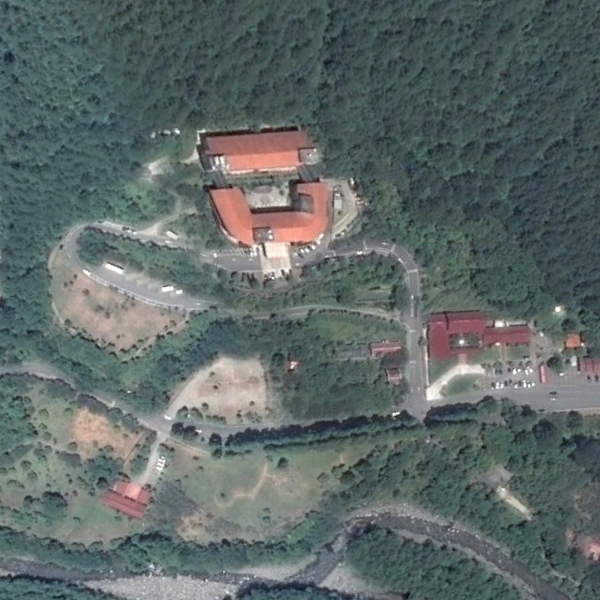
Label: Resort